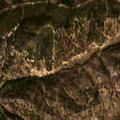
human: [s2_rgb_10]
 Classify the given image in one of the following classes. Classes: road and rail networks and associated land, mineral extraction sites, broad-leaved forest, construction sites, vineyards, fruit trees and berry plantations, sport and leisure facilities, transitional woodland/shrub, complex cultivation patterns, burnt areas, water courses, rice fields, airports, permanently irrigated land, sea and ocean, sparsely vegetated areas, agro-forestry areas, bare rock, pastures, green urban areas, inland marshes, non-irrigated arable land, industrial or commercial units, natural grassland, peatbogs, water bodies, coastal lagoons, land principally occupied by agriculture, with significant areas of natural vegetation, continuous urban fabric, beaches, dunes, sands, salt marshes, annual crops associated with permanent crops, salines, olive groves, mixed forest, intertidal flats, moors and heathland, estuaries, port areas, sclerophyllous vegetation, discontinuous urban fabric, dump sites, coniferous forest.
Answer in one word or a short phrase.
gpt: olive groves, agro-forestry areas, broad-leaved forest